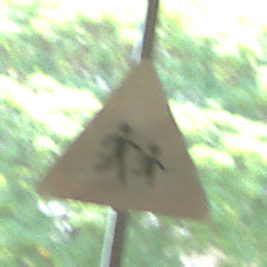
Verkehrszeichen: KinderLinks
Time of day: Midday
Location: Indoor (Urban)
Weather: NotSpecified
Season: NotSpecified
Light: Natural